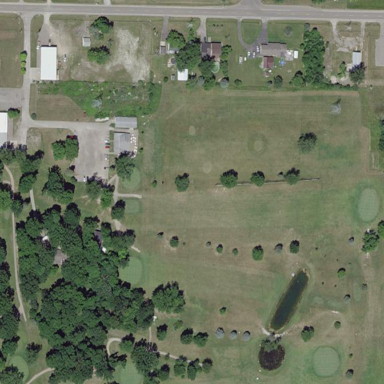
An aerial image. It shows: Golf course.